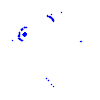
Particle: proton